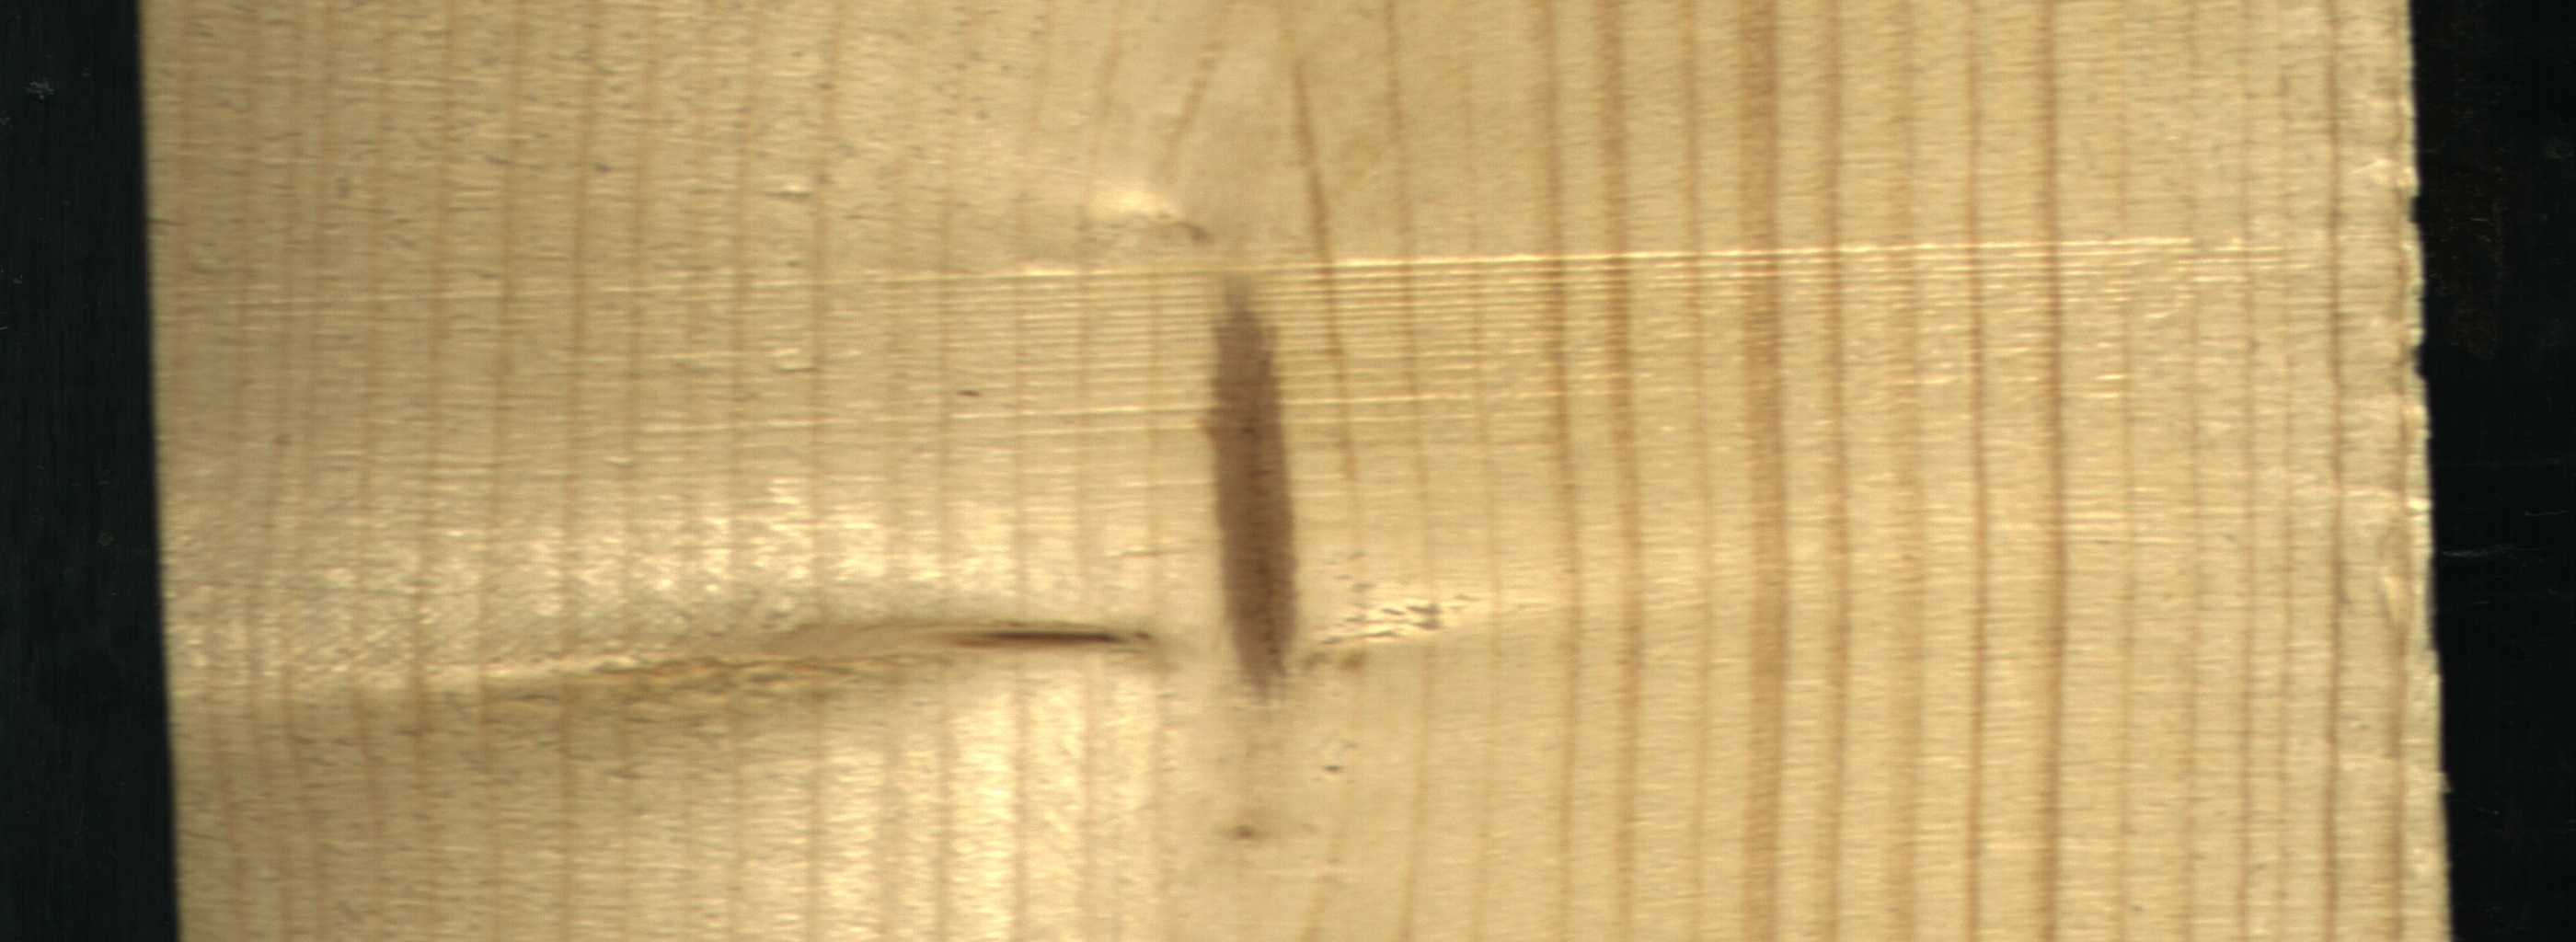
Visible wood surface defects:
Marrow
Live_Knot